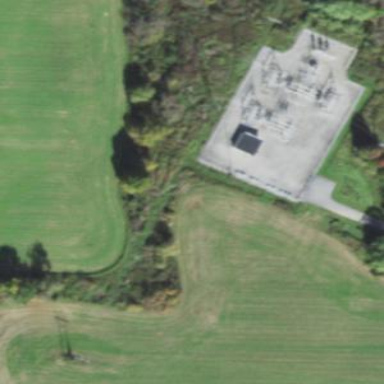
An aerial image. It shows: Power substation.